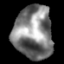
Tissue: lung
Cell type: Epithelial cells
Senescence score: 0.1769
Nuclear area (px): 2005
Mean DAPI intensity: 127.668